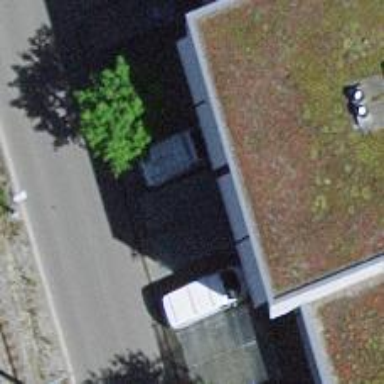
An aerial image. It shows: Bicycle parking facility.